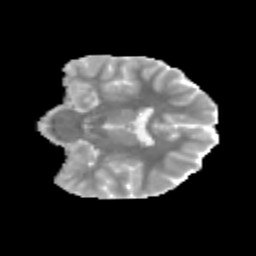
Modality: MD
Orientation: coronal
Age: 13
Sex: female
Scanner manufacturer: siemens
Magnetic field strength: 3 T
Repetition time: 3.8 s
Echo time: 0.07 s